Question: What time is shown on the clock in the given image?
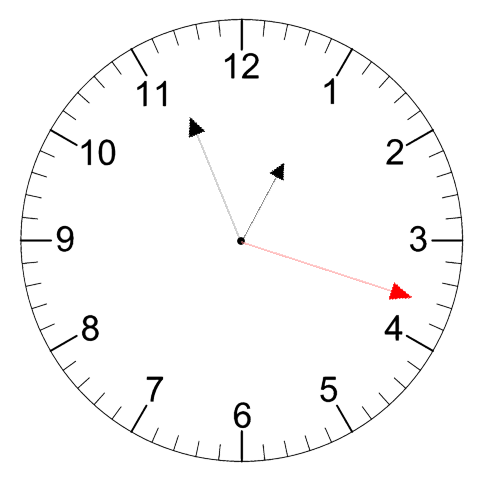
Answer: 12:56:18